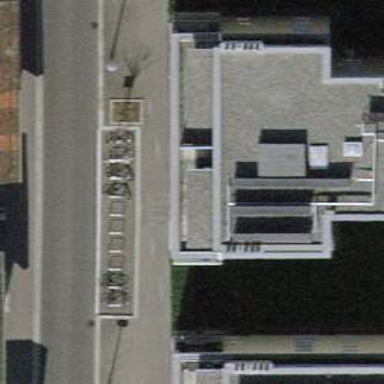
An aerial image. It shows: Bicycle parking area with stands.